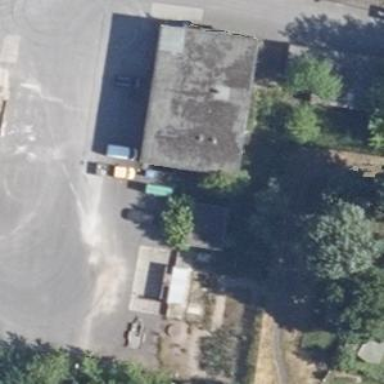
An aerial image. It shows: Industrial building.